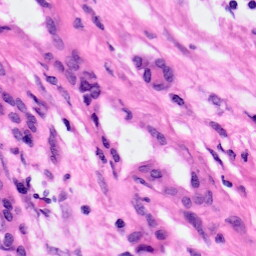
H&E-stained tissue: Pancreatic